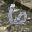
Label: 6